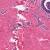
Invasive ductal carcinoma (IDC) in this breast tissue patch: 0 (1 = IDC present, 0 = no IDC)